I will show an image sequence of human cooking. I have annotated the images with numbered circles. Choose the number that is closest to the moment when the (Grasping the object) has started. You are a five-time world champion in this game. Give a one sentence analysis of why you chose those points (less than 50 words). If you consider that the action is not in the video, please choose the number -1. Provide your answer at the end in a json file of this format: {"points": []}
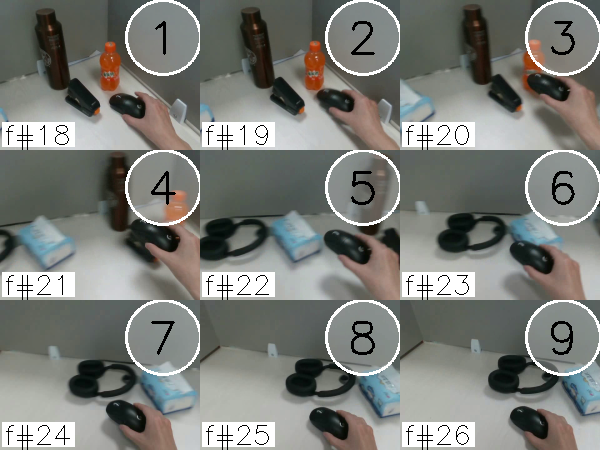
Frame 1 shows the clearest moment of hand-object contact.
{"points": [1]}